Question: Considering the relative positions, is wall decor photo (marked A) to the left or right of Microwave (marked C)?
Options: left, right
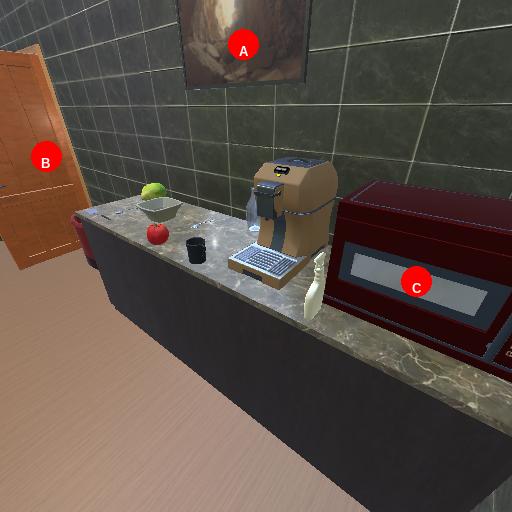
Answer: left